Question: When attempting to run a program built with GTK+ (e.g., GIMP, or gnuplot, or an app you're building with GTK+), the following error appears:

(The text reads: "The procedure entry point libintl_setlocale could not be located in the dynamic link library intl.dll")
The error will not always be "libintl_setlocale", it depends on what procedure your application is actually trying to invoke.
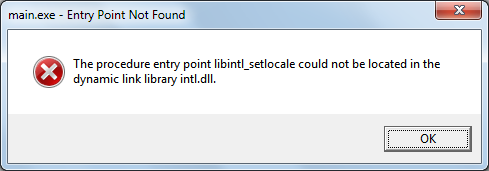
Answer: The problem is likely that a different version of the 'intl.dll' library is being used than the one that the application requires. Applications built with GTK+ will frequently come with a copy of this library, and that copy should work, but that doesn't mean it's the one that Windows will load.
If the application come with a copy of the library, it is likely placed in the applicatio'ns 'bin' directory (for instance, in GIMP v2.0, it is found at '{GIMP_DIR}/32/bin/intl.dll'). So to get the application to run, you should make sure this is the library that your OS loads for the application.
There are various ways to do this:
1. The simplest is to put a copy of the library directly in the same directory as the application's executable. Windows always looks for DLLs first in the same directory as the executable [ref]. The upside to this is that it shouldn't affect any other applications which may rely on a different version of the library.
2. Alternatively, you can try to track down the version of the library that is being incorrectly loaded. For instance, use Dependency Walker to inspect the application and find out which file is being loaded for init.dll. Once you find the file, you need to figure out some way to make sure that the desired copy is loaded instead of this one. For instance, place the desired copy somewhere higher on the library search path, described here. This may require replacing the undesired file with the desired one: be very vareful replacing DLLs, as it could break other applications that use it. generally, widely used DLLs maintain backwards compatibility, so when you get this error, it likely means that the found copy of the library is an older version, and the desired copy is a newer version that will still work. However, this is far from a guarantee, so always keep a backup copy of the DLL instead of overwriting it.